Interaction volume radius: 10 \u00c5
Interaction volume height: 25 \u00c5
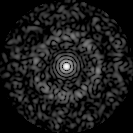
Disorder parameter: 0.8154